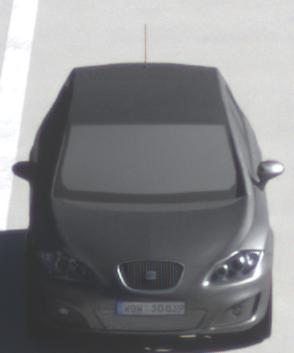
Make: SEAT
Model: Leon 1.4
Detailed model: Leon (1P)
Model produced from: 2009/04
Model produced until: 2010/08
Doors: 5
Color: gray
Road condition: dry road
Daytime: morning or afternoon
Contrast: high contrast